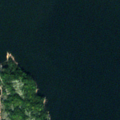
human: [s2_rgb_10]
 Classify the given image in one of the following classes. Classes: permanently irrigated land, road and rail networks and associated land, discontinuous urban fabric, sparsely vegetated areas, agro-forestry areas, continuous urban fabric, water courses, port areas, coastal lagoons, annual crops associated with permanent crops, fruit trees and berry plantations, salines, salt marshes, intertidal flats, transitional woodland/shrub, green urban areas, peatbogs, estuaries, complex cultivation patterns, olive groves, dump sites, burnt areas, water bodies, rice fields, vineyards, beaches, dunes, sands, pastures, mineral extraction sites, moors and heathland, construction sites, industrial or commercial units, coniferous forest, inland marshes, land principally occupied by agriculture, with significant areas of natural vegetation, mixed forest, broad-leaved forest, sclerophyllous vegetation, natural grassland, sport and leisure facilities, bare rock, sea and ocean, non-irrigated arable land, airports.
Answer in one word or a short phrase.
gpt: coniferous forest, sea and ocean